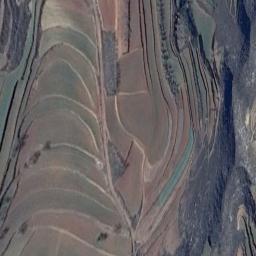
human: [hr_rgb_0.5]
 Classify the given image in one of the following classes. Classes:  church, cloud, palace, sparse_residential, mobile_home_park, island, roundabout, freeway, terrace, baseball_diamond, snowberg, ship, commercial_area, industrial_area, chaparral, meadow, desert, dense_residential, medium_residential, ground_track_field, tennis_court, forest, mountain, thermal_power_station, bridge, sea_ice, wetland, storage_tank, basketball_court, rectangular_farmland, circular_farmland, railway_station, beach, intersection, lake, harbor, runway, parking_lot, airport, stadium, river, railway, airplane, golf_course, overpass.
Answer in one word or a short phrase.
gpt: terrace